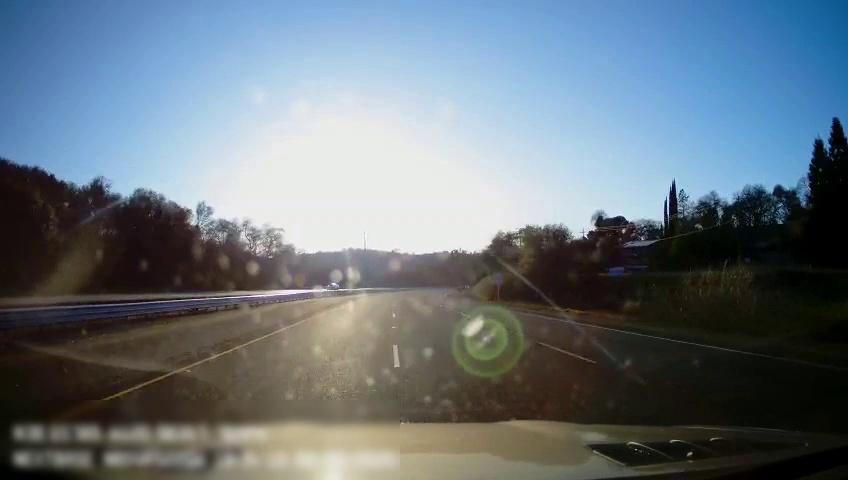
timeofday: Day
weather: Sunny
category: Drivable Space
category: Drivable Space
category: Lanes | Current Lane
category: Lanes | Current Lane
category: Lanes | Alternate Lane
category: Lanes | Alternate Lane
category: Traffic | Signs